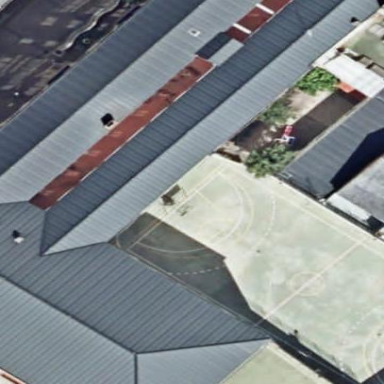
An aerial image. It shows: School building.